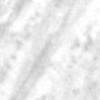
Label: change